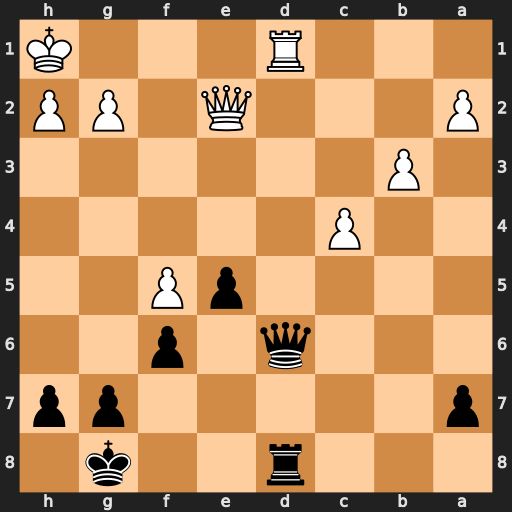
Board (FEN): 3r2k1/p5pp/3q1p2/4pP2/2P5/1P6/P3Q1PP/3R3K
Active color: b
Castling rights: -
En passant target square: -
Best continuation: Qxd1+ Qxd1 Rxd1#